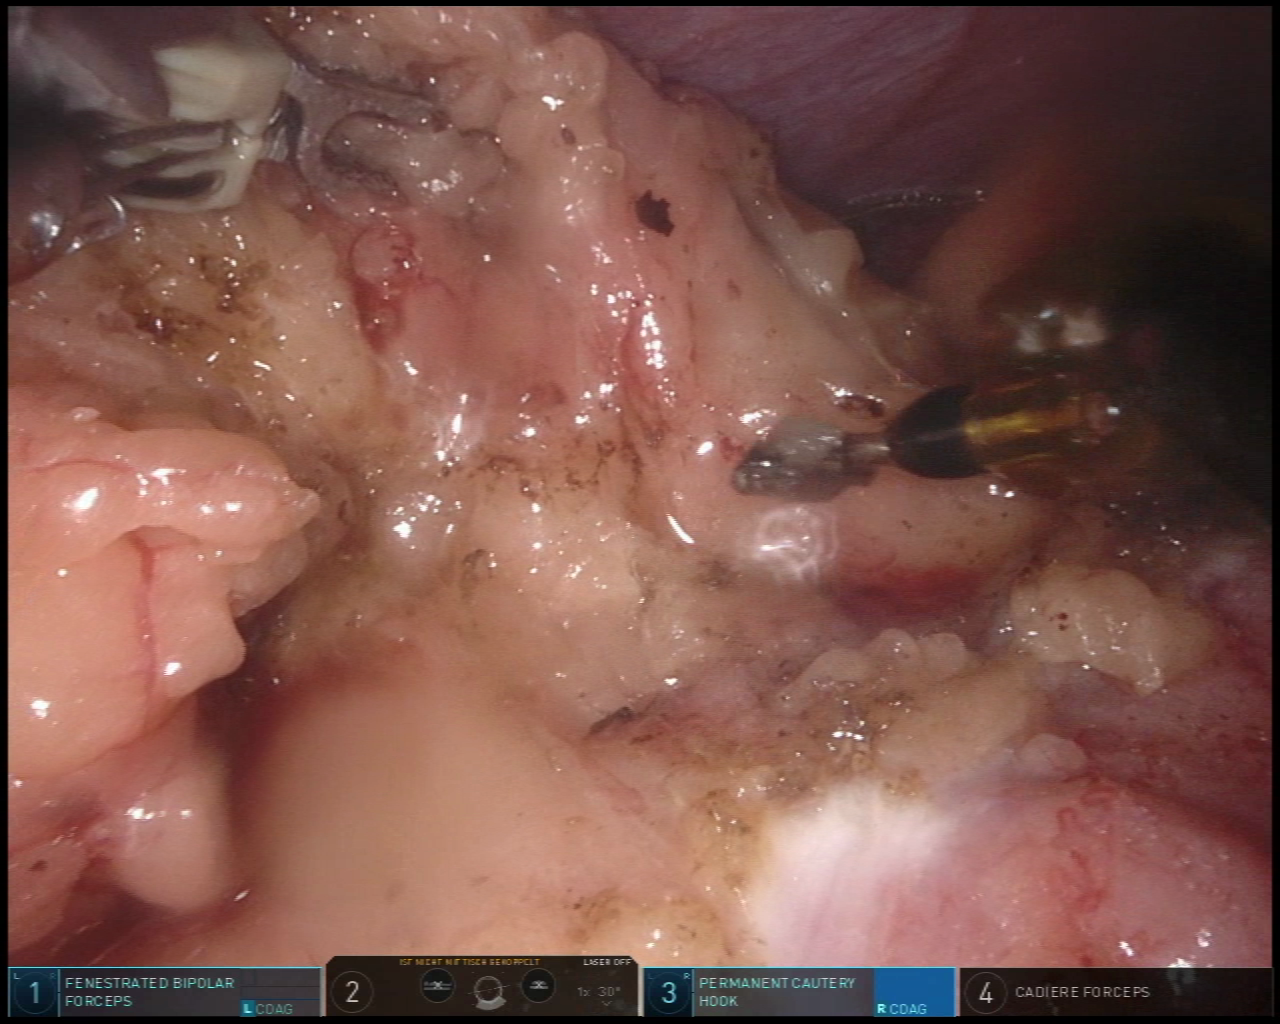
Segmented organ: colon
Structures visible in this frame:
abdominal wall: yes
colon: yes
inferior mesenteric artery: no
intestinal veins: no
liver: no
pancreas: no
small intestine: no
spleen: yes
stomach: no
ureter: no
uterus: no
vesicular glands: no